Question: I'm making a website where I have some contacts and near every contact name I'm trying to get their initials and place it in a circle next to it like in the image below:

Is it possible to make this with CSS?
I have tried it with ':first-letter' pseudo-class but it didn't work for me.
Any suggestions?
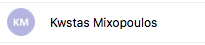
Answer: Since you stored those names, then when you extract them you can as well extract first-letter of each words/names and store them in a <URL>.
It is more a server-side (or javascript) job than CSS.
exemple with pseudo:
'''
[data-letters]:before {
content:attr(data-letters);
display:inline-block;
font-size:1em;
width:2.5em;
height:2.5em;
line-height:2.5em;
text-align:center;
border-radius:50%;
background:plum;
vertical-align:middle;
margin-right:1em;
color:white;
}
'''
'''
<p data-letters="MN"> My Name</p><!-- or whatever structure you used -->
'''